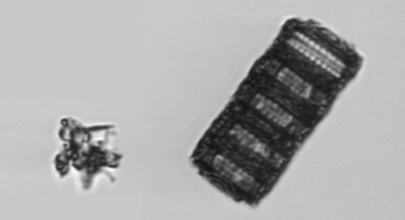
Label: Paralia_sulcata